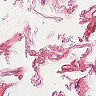
Metastatic tissue present: no